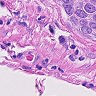
Metastatic tissue present: no